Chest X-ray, PA view. Patient: 55 years old, sex M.
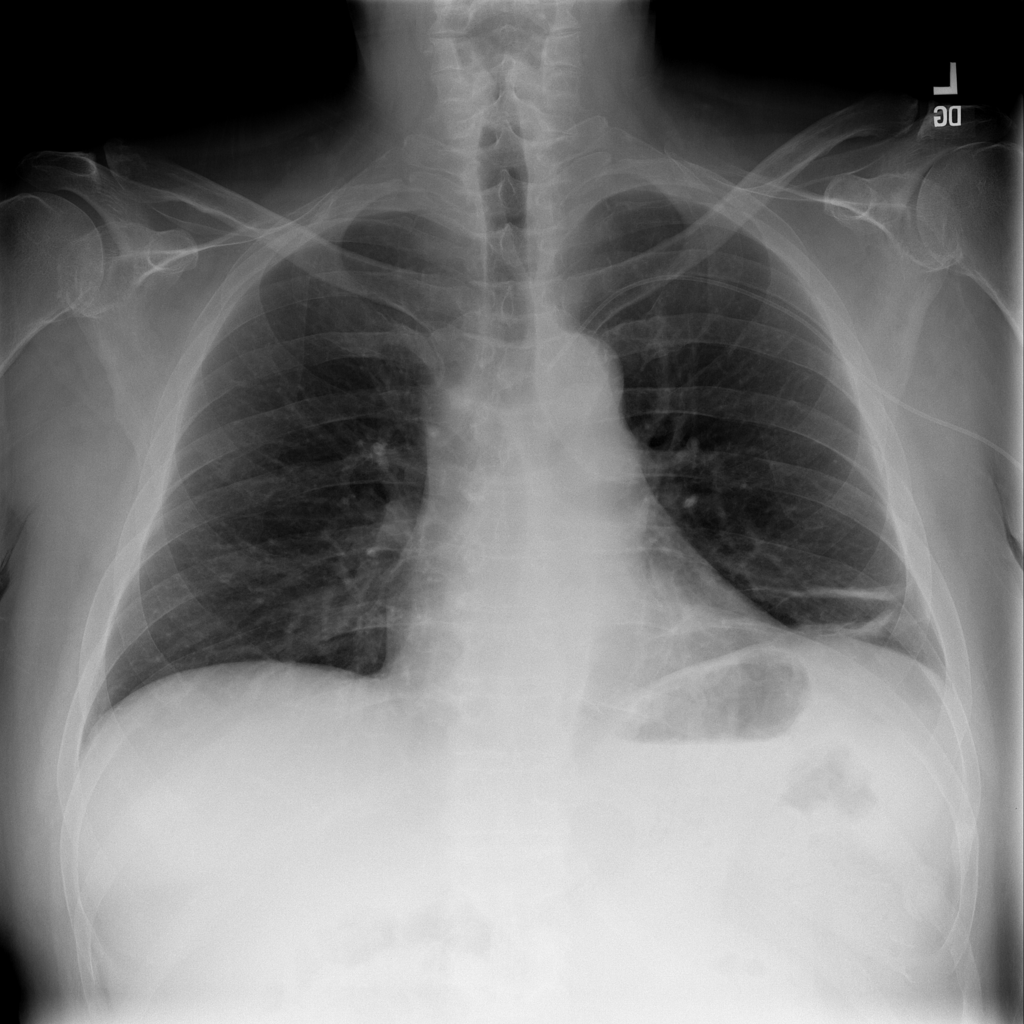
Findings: Atelectasis, Infiltration